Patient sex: M
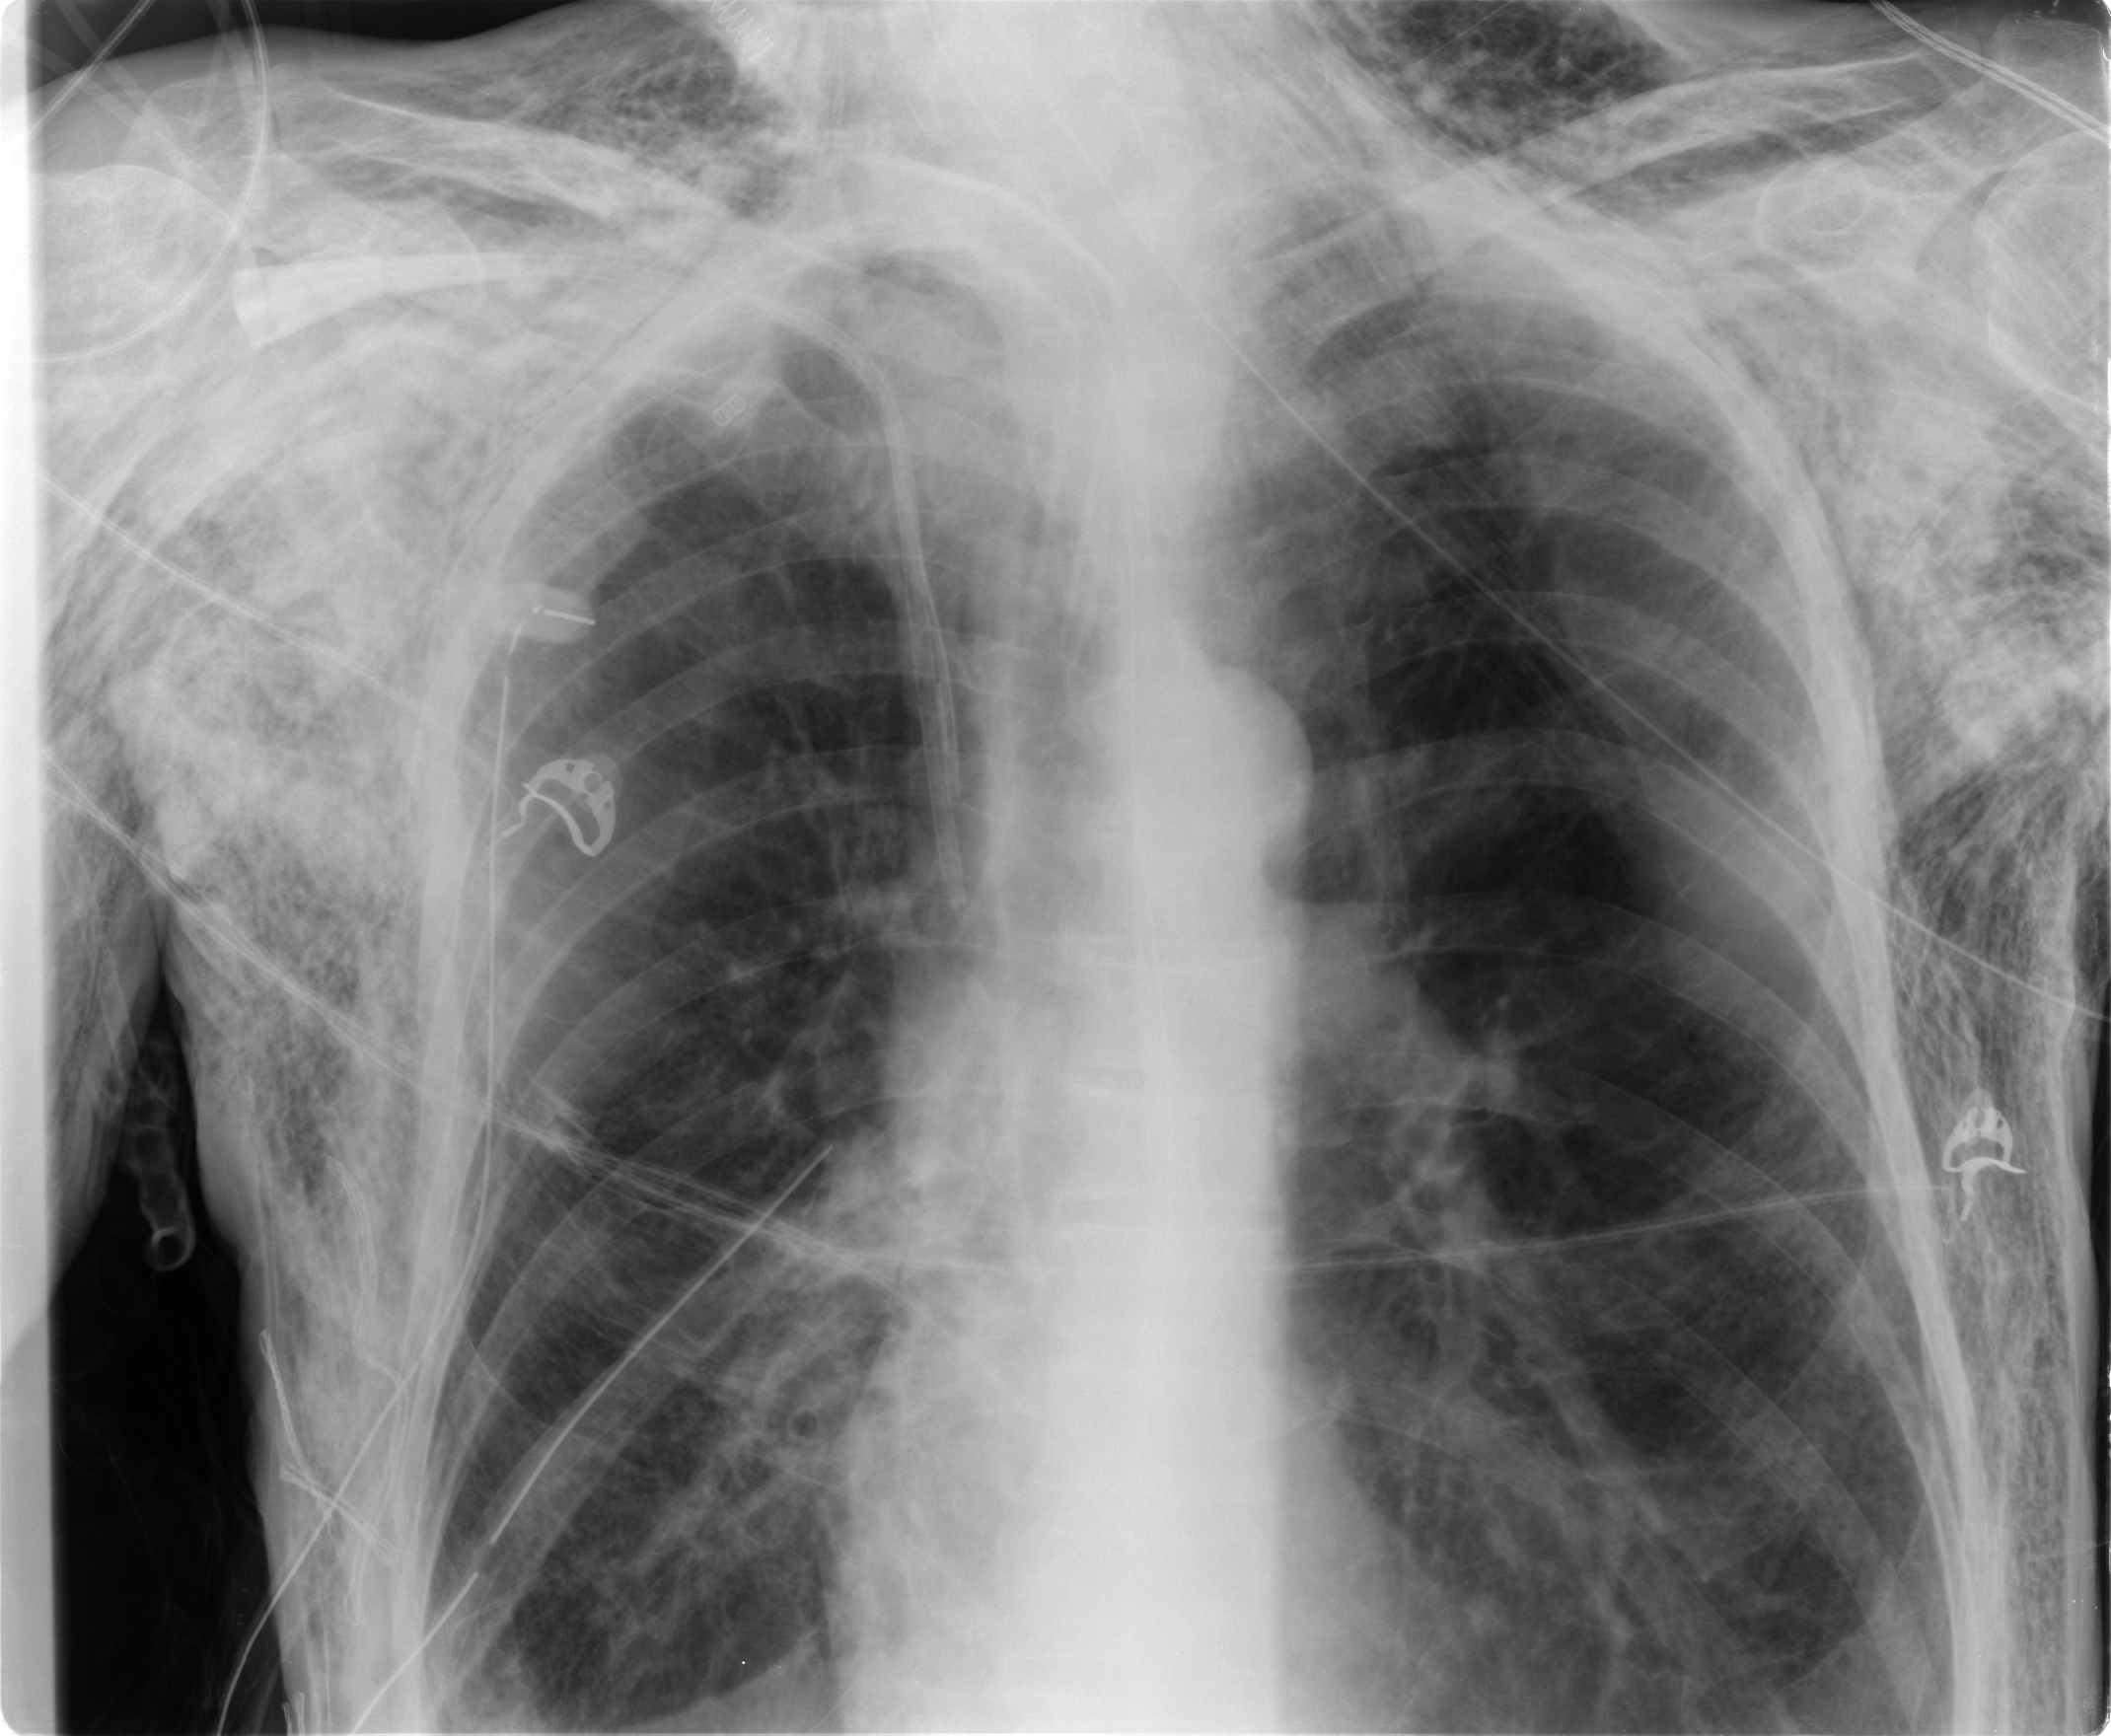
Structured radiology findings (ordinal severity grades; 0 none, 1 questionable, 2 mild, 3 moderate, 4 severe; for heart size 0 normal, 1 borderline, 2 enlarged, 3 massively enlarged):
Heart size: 0
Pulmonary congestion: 0
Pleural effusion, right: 0
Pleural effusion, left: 0
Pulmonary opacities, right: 0
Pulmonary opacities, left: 0
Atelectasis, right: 2
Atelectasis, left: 0